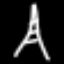
Label: The Eiffel Tower